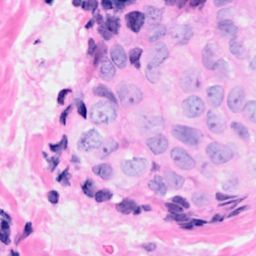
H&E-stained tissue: Breast